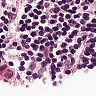
Metastatic tissue present: no